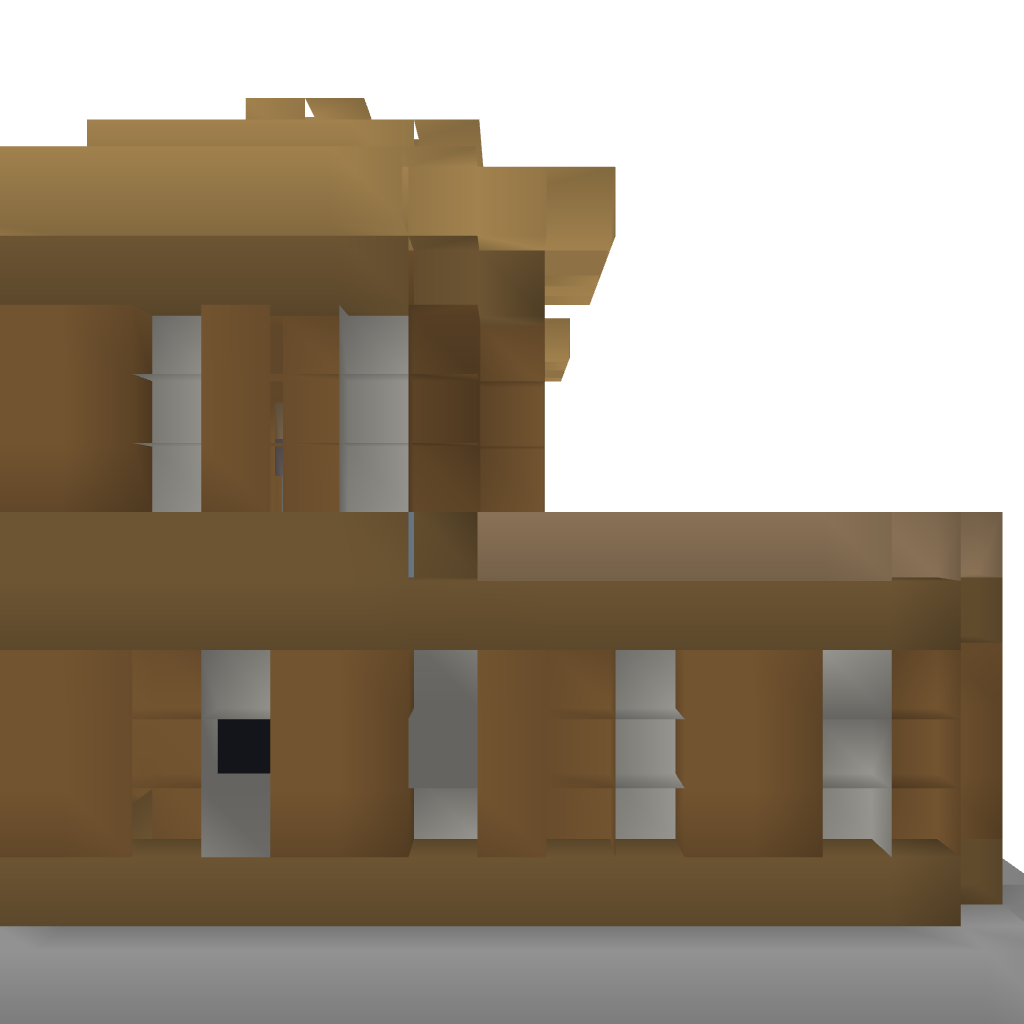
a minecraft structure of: House #6